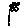
Label: flower